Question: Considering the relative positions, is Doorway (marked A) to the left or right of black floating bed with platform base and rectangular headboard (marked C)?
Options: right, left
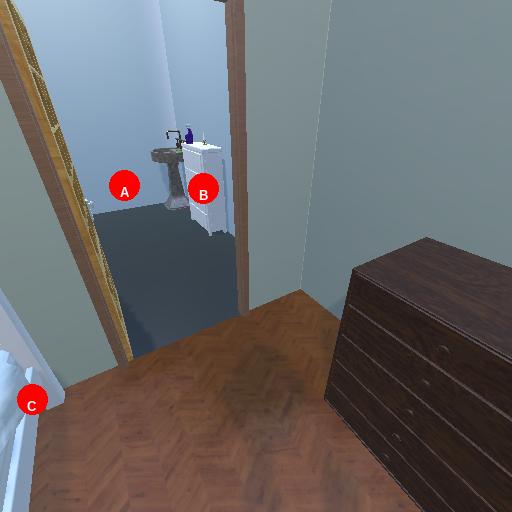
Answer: right